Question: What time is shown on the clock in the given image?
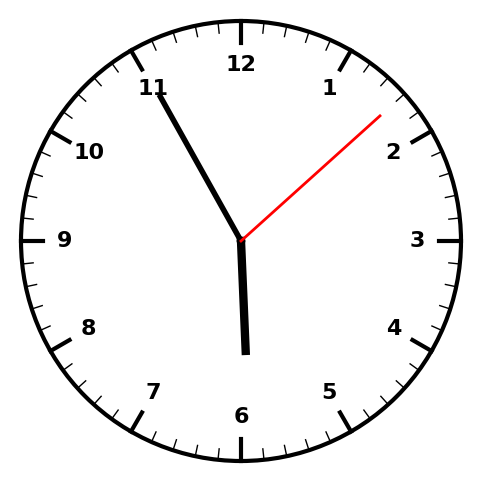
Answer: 05:55:08